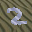
Label: 2